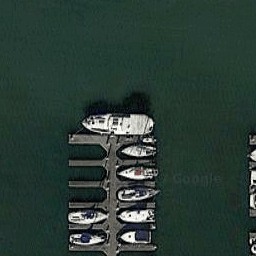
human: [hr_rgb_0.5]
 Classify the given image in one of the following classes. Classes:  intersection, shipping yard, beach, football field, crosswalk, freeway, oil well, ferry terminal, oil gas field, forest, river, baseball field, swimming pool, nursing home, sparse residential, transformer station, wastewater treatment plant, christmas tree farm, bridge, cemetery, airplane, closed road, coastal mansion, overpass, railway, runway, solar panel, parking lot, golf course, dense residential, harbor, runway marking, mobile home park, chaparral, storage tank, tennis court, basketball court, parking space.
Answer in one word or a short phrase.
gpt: harbor